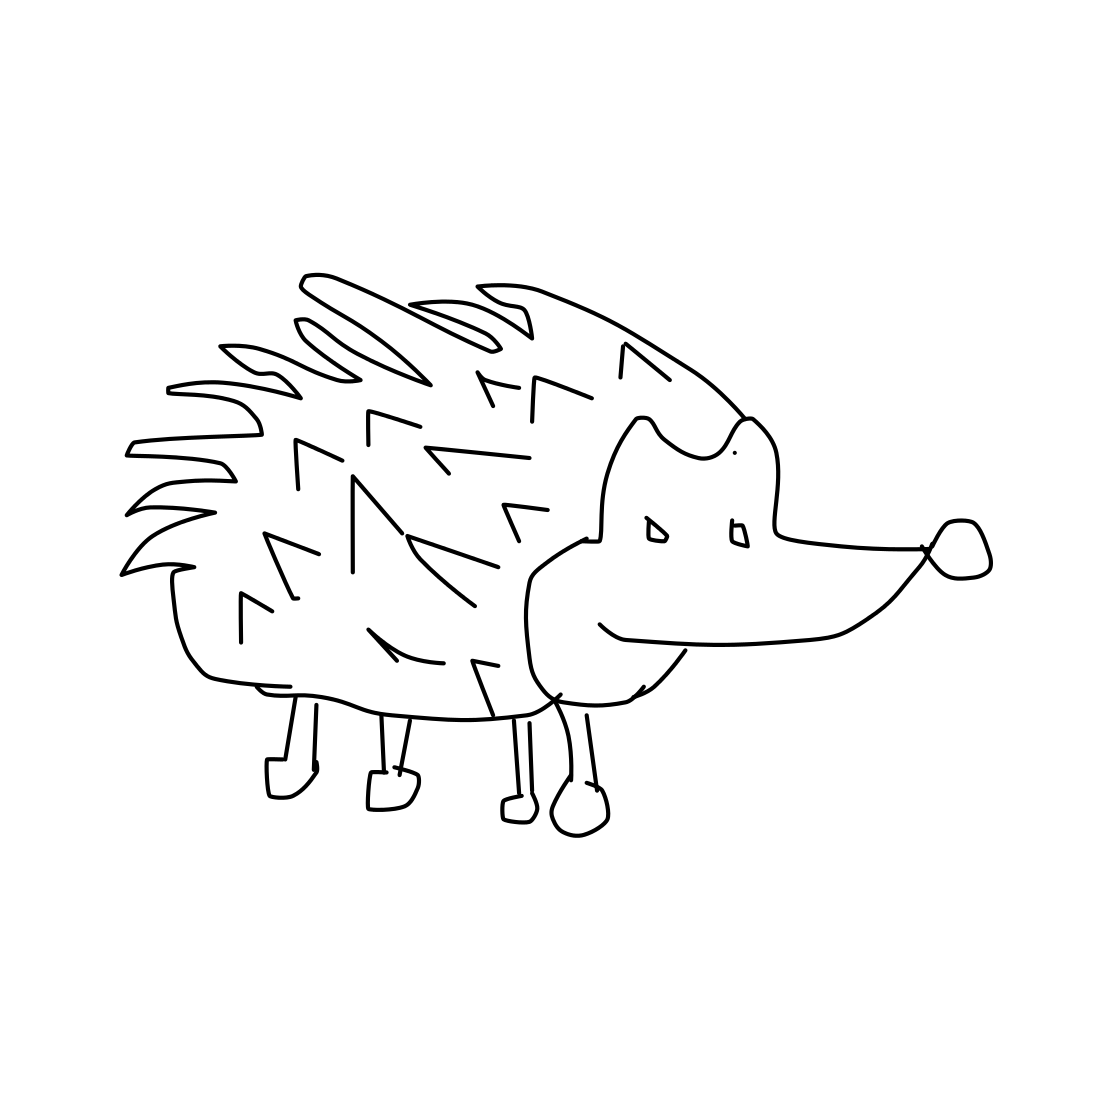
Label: hedgehog